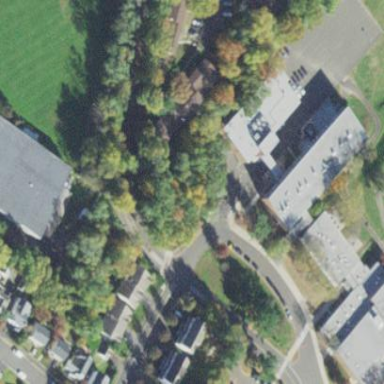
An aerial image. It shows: School building.